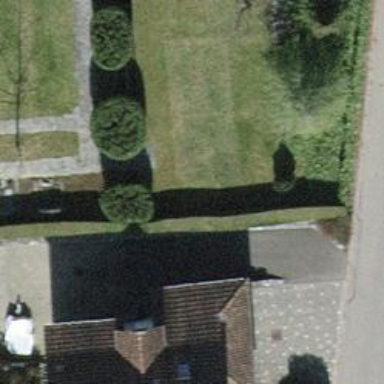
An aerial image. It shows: Urban tree adds touch of nature to the surroundings.